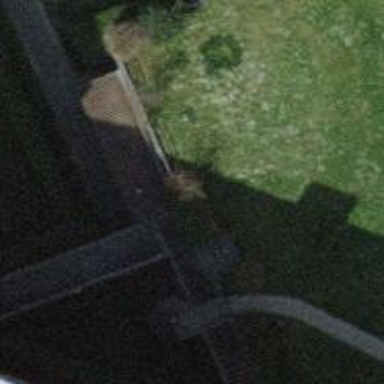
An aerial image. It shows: Set of concrete steps.